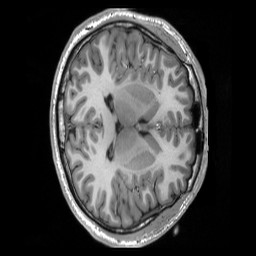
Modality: T1w
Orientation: axial
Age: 26